Fundus camera: zeiss
Shooting center: fovea
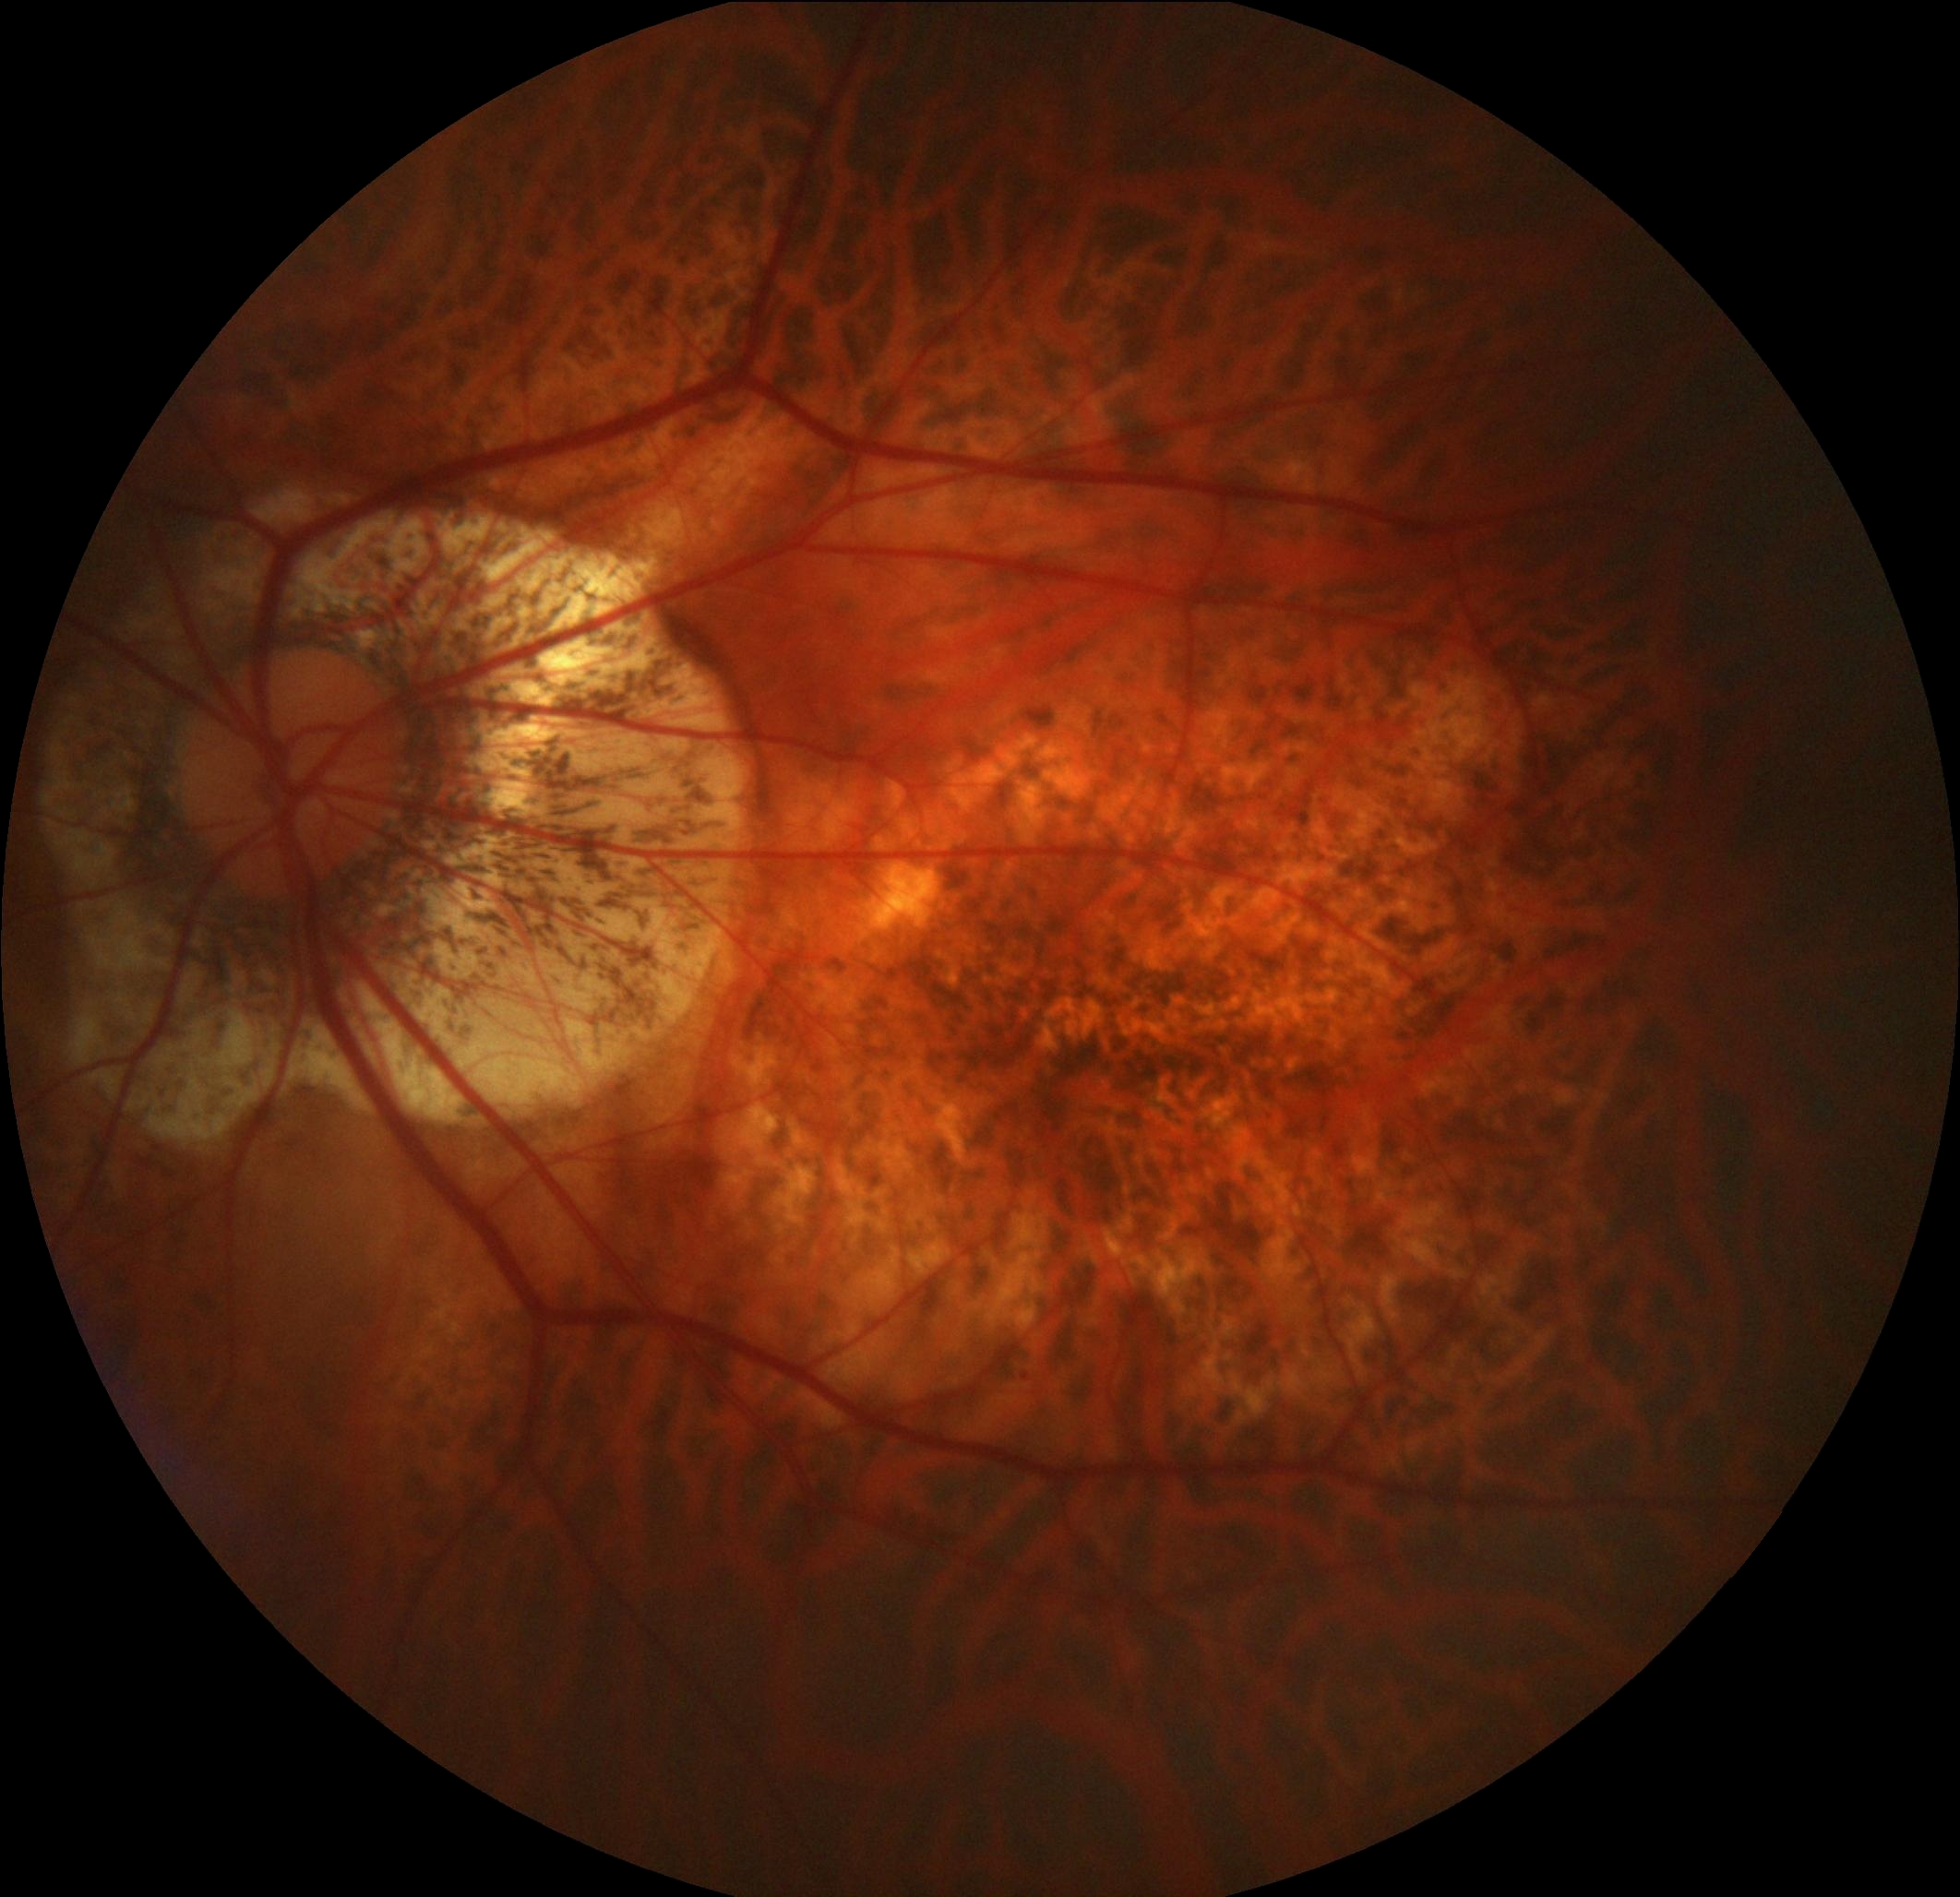
Pathologic myopia: yes
Patchy retinal atrophy: present
Retinal detachment: absent